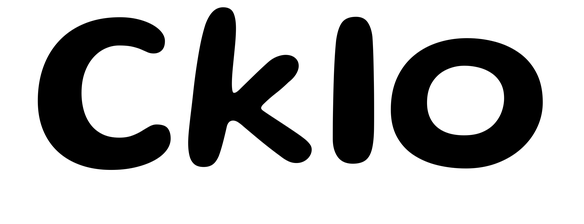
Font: Gluten_Medium